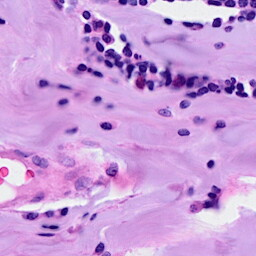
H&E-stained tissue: Breast